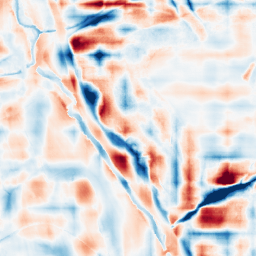
Category: wavelet
Decomposition family: wavelet_reverse_biorthogonal
Decomposition parameters: wavelet: rbio4.4
level: 5
Upsampling method: bicubic_16x
Upsampling parameters: scale: 16
Upsampling scale: 16